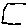
Label: hexagon